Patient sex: F
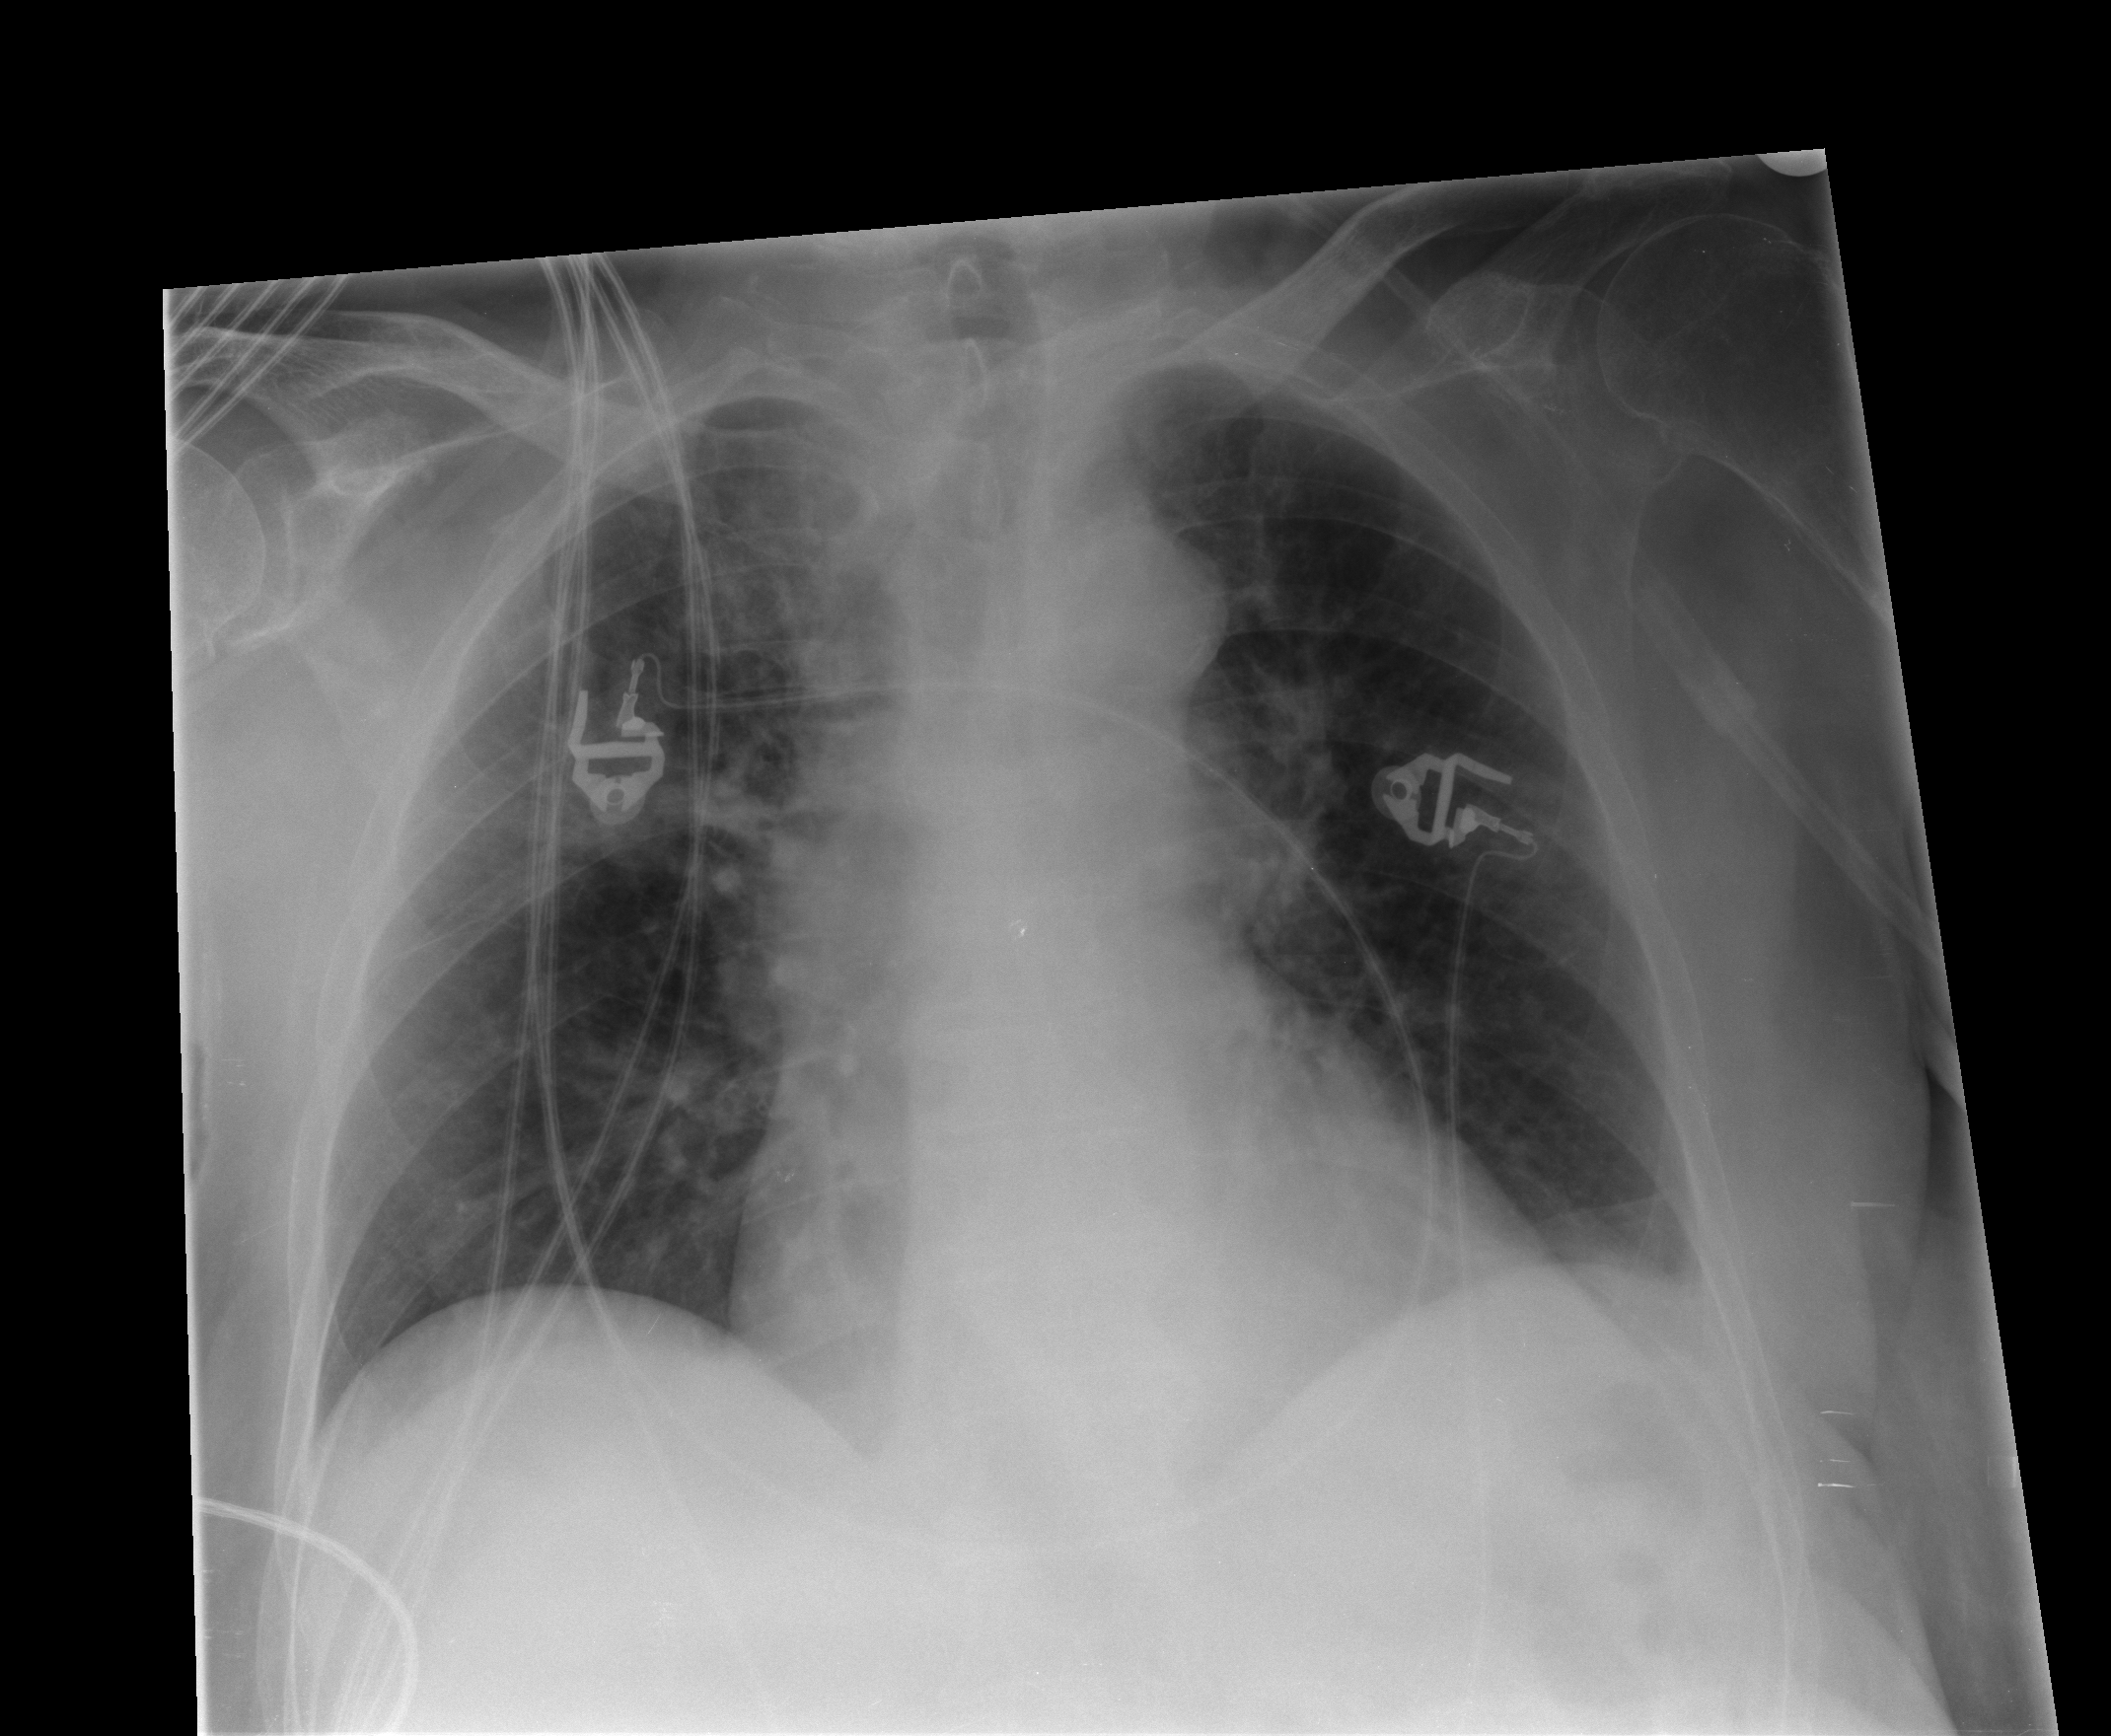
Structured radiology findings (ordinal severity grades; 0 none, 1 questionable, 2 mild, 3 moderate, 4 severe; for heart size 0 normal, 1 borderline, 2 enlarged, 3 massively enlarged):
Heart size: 2
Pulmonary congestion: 2
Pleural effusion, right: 0
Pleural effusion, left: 0
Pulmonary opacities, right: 0
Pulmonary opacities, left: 0
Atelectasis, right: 0
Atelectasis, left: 1